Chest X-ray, AP view. Patient: 31 years old, sex F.
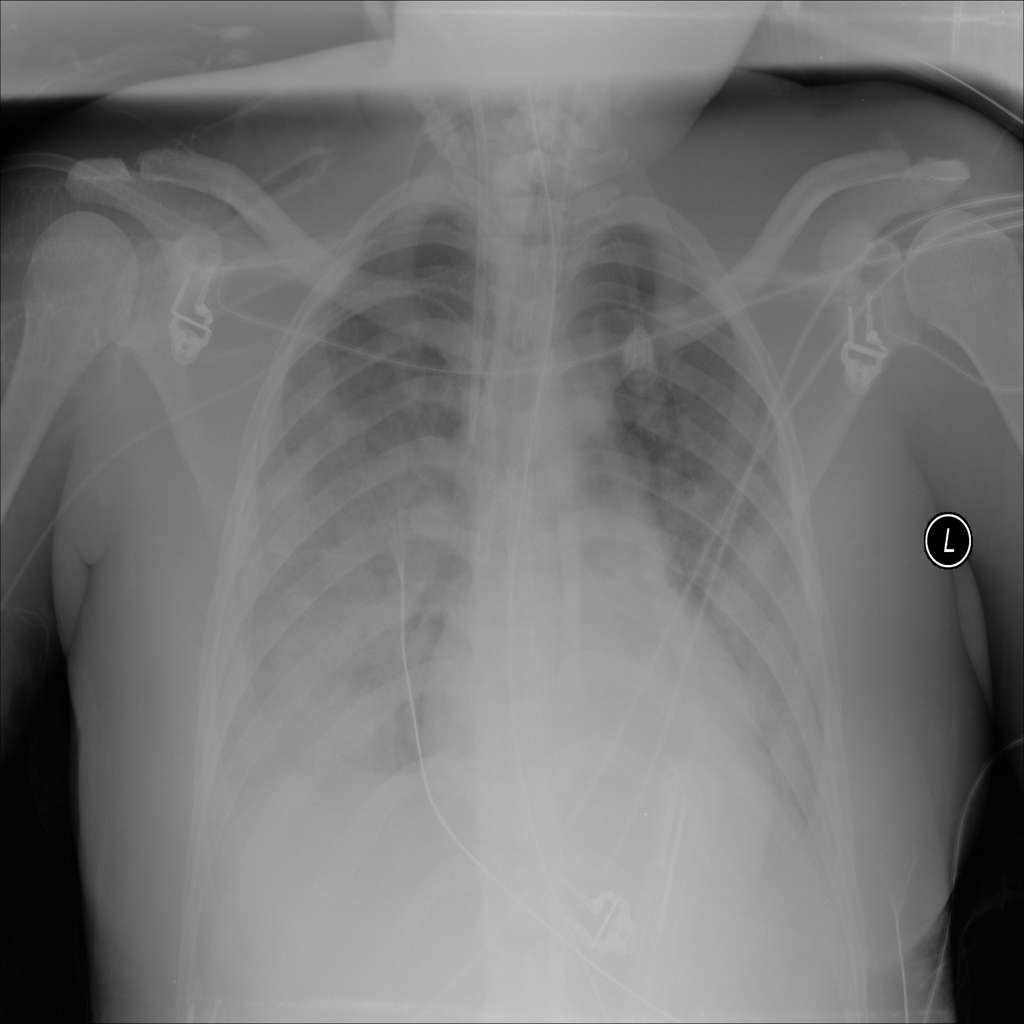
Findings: Infiltration